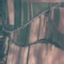
Land use / land cover class: PermanentCrop